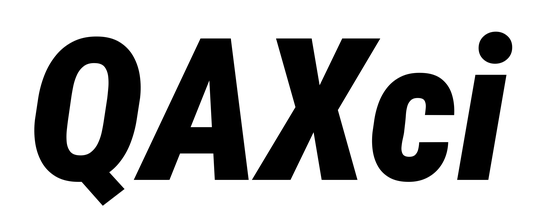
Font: Roboto-Italic_Condensed_Black_Italic